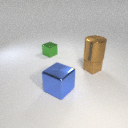
small green metal cube behind small brown rubber cube